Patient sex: F
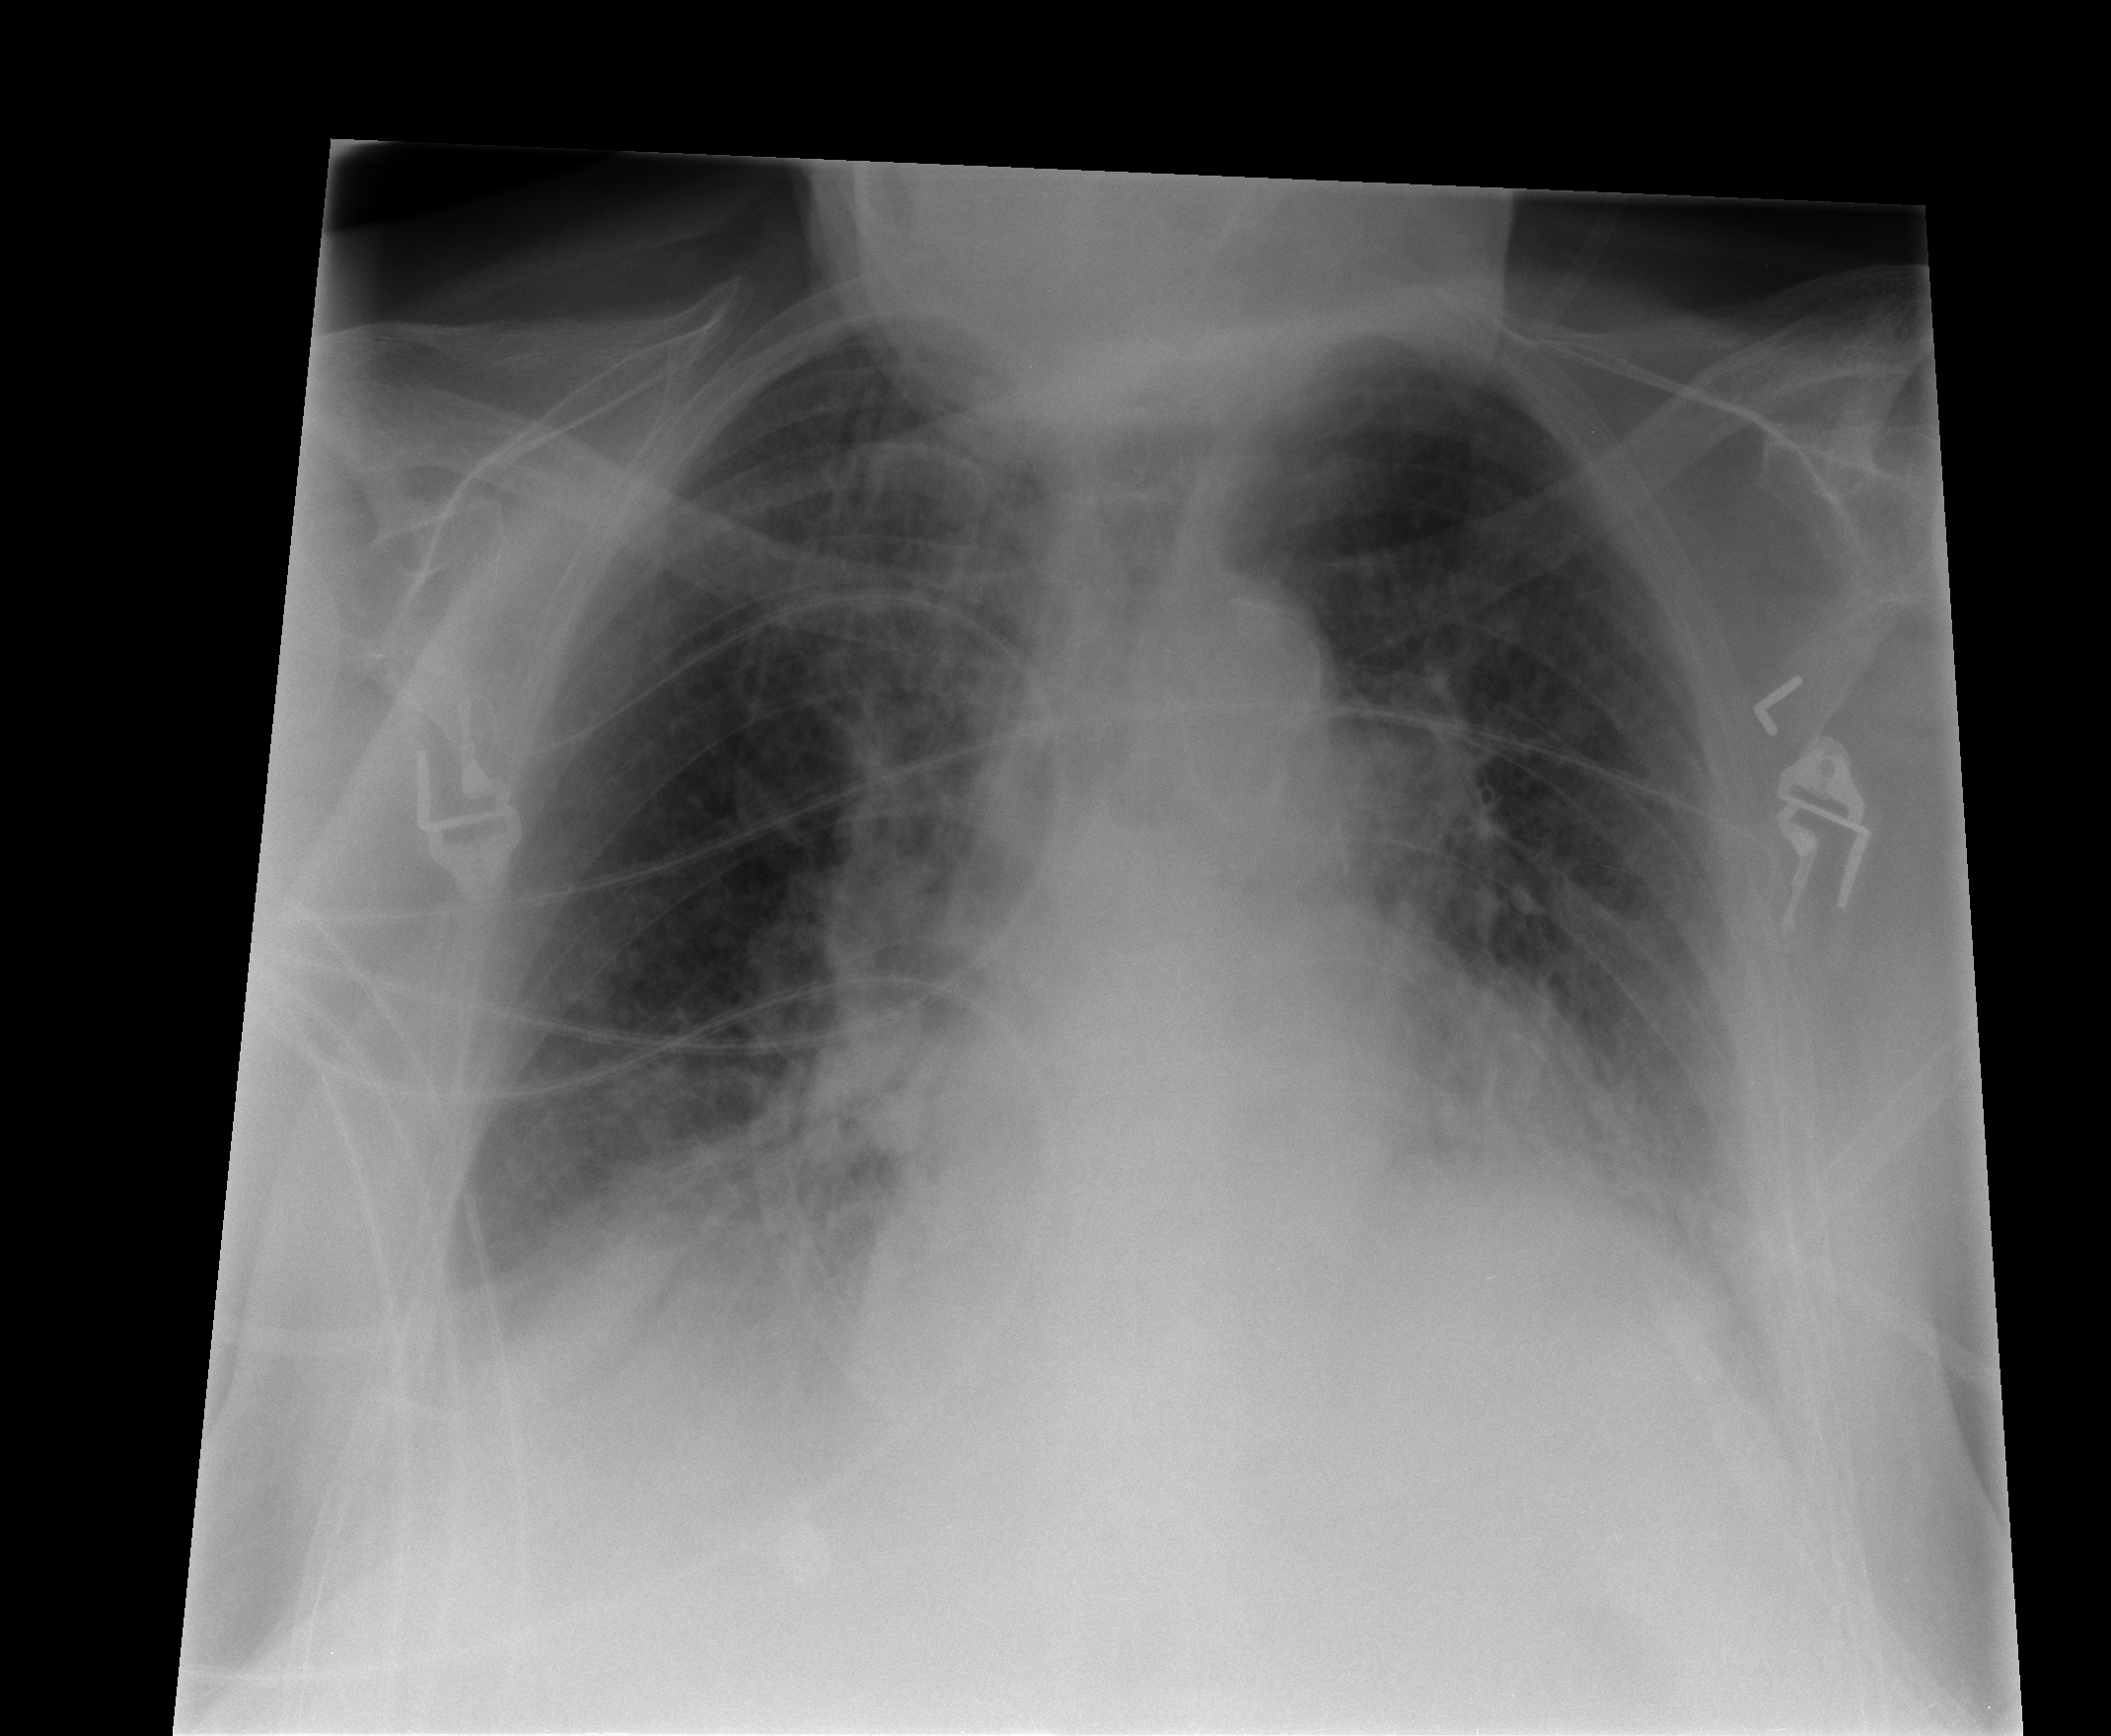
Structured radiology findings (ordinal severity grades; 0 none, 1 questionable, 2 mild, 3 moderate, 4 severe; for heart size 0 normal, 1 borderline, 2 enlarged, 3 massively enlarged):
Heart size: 2
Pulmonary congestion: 2
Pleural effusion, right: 2
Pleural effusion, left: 2
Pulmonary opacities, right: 1
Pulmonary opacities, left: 1
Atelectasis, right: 2
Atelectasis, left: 2